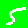
Digit: 5